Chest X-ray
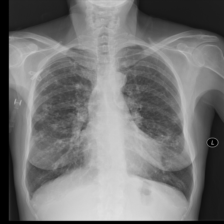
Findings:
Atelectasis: negative
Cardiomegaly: negative
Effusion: negative
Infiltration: positive
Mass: negative
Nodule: positive
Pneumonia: negative
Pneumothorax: negative
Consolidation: negative
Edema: negative
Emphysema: negative
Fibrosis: negative
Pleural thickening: positive
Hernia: negative